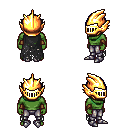
a pixel art fantasy rpg character, male body template, orc, green skin, black tattered cape, metal pants, blue parted hairstyle, gold helm, cloth bracers, metal boots, four views (front, back, left, right), 2x2 character sprite sheet, small pixel art, hard edges, no anti-aliasing